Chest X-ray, PA view. Patient: 42 years old, sex F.
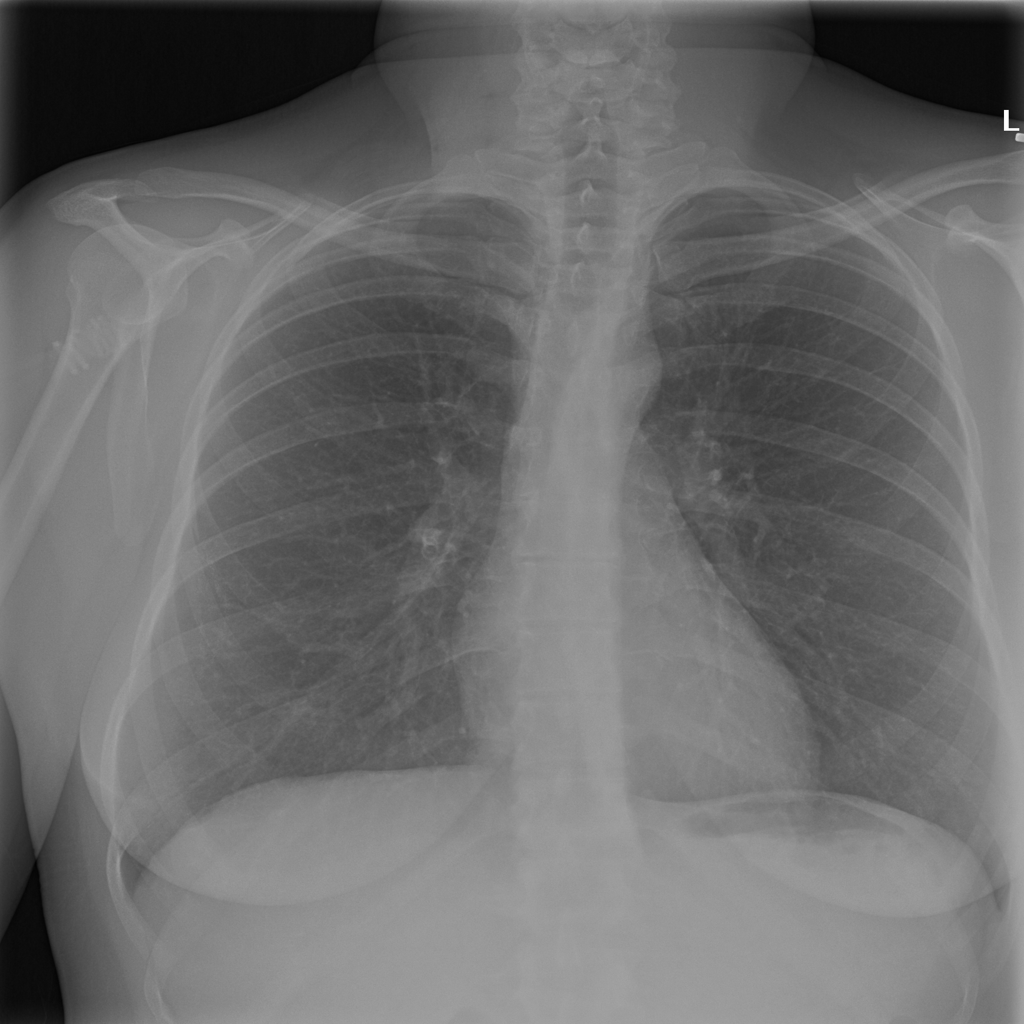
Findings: Infiltration